Question: I want to add header title in my welcome page page of my nsis installer like the image i had attached.
I have already tried this below line but it is adding some line to title instead of header
'''
MUI_WELCOMEPAGE_TITLE '${WELCOME_TITLE}'
'''
So is there any way to achieve this.

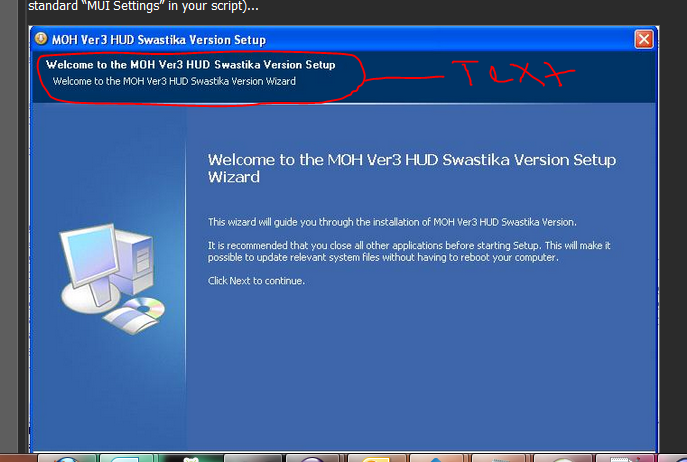
Answer: For a normal Modern UI page you would do:
'''
!define MUI_PAGE_HEADER_TEXT foo
!define MUI_PAGE_HEADER_SUBTEXT bar
!insertmacro MUI_PAGE_COMPONENTS
'''
It looks like you are not using the MUI that ships with NSIS but some 3rd party add-on, check their documentation if the code above does not work...